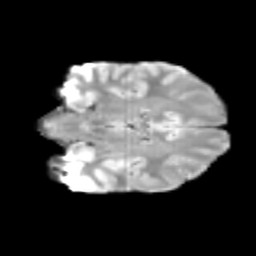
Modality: T2w
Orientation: coronal
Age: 14
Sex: female
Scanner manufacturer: siemens
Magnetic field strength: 3 T
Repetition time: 3.8 s
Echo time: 0.07 s